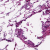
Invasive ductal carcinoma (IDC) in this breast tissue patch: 0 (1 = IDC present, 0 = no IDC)